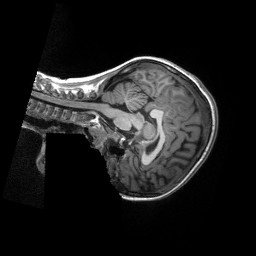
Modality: T1w
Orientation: sagittal
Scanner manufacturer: siemens
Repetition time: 2.3 s
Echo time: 0.00229 s